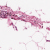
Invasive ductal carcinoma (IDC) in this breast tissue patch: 0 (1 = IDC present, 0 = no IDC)